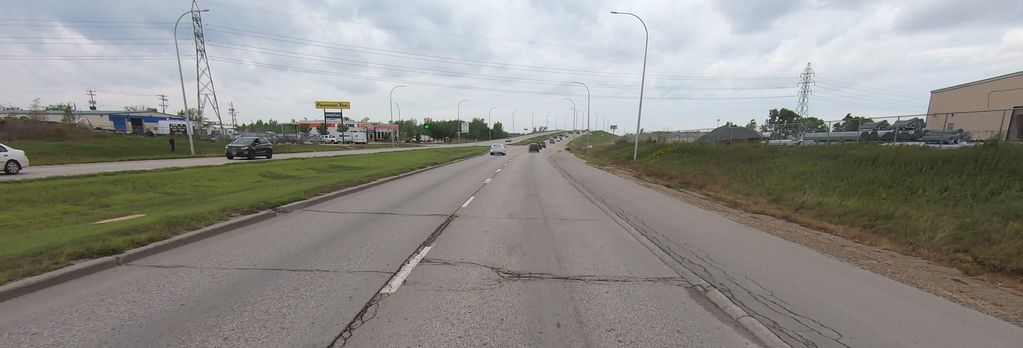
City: winnipeg